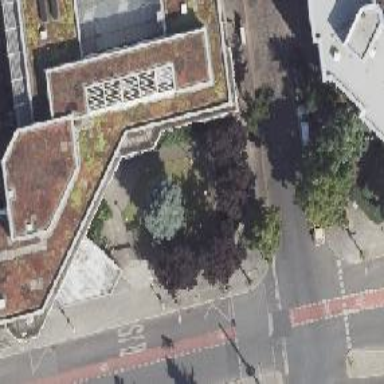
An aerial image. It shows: Urban tree with needleleaved evergreen leaves.